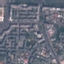
Land use / land cover: Residential